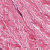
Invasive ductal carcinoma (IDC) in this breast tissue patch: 0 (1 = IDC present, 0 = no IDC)